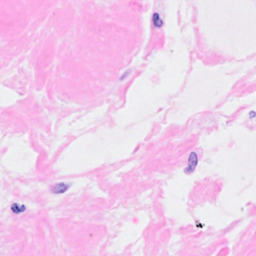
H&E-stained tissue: Breast